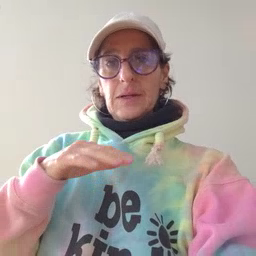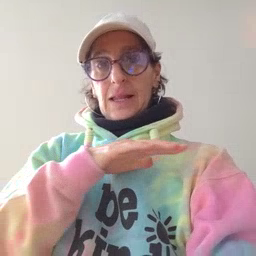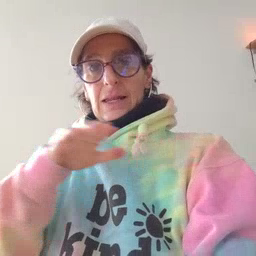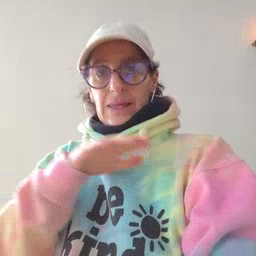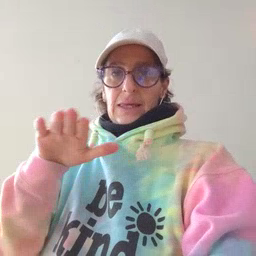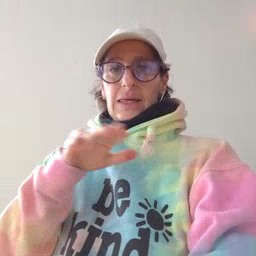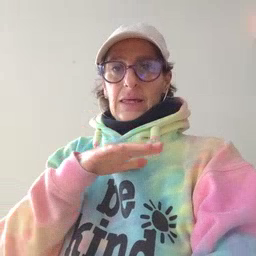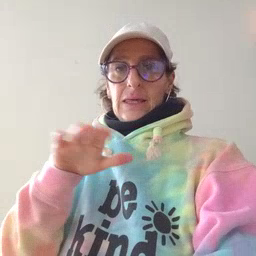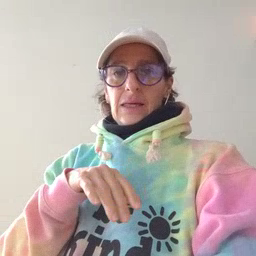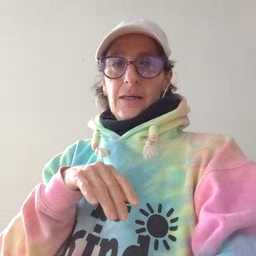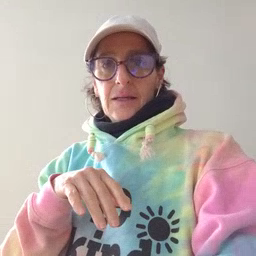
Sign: clean